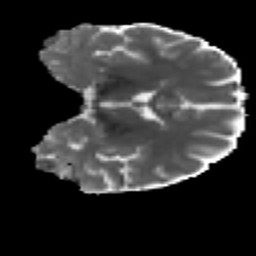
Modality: MD
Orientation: coronal
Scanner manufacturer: ge
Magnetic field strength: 3 T
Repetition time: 7.98 s
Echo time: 0.0701 s